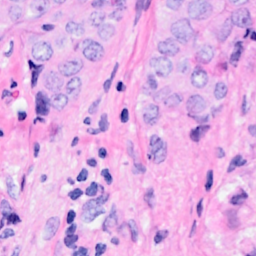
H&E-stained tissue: Breast